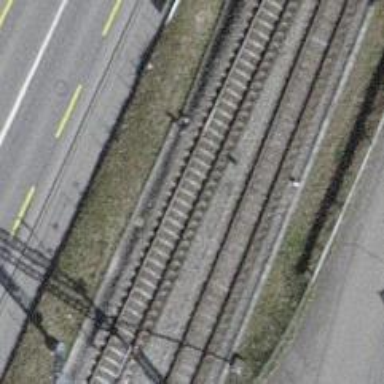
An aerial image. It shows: Railway track with contact line for electrification.